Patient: sex F, age 35
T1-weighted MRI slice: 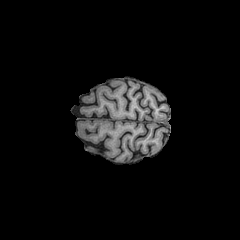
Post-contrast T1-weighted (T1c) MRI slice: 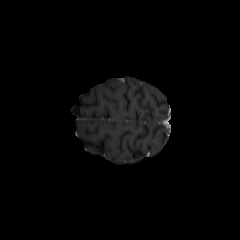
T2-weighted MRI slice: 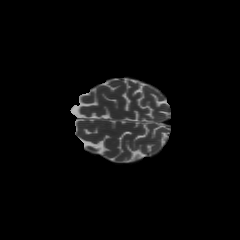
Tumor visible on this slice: no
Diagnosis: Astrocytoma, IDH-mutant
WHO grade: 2